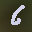
Label: 6